Question: I am getting data in a dataset using entity framework from a stored procedure and now I have to show the data of specific columns in c# code. I tried WriteXML but its in xml format.
here is my code and I attached the photo of result of stored Procedure.
'''
DataSet myds = new DataSet();
myds = new BLRestaurant().GetMenu();
Console.WriteLine("Please select items from the menu listed:");
Console.WriteLine(" Menu");
Console.WriteLine(" -----------------------------------------------------------------------------");
Console.WriteLine(" | ID | ITEM | ACTUAL PRICE | DISCOUNTED PRICE | ");
Console.WriteLine(" -----------------------------------------------------------------------------");
'''
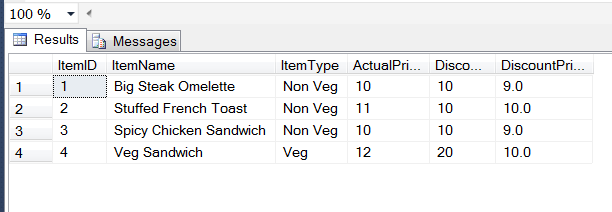
Answer: '''
foreach(DataRow row in myds.Tables[0].Rows)
{
var id = row["ItemID"];
var name = row["ItemName"];
}
'''
Will get you the data for display. You can loop through the tables and get the column names as below if you are looking for something more generic:
'''
IEnumerable<string> columns = tbl.Columns.Cast<DataColumn>().Select(x => x.ColumnName);
'''
Also you can merge the first 2 lines as instantiating a DataSet which immediately gets overwritten is poor memory management:
'''
DataSet myds = new BLRestaurant().GetMenu();
'''